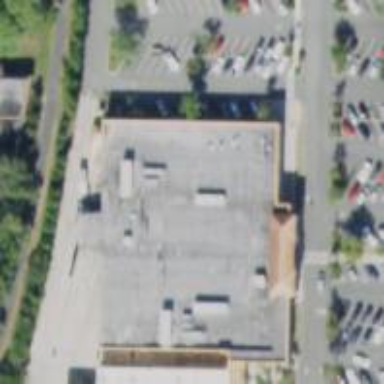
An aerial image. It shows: Supermarket.